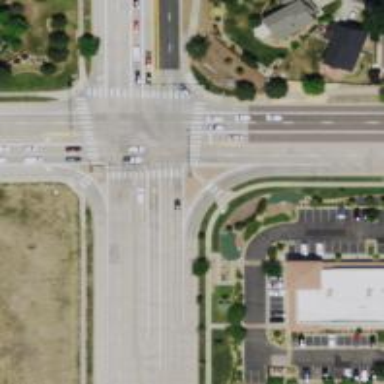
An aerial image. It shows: Marked crossing on footway.